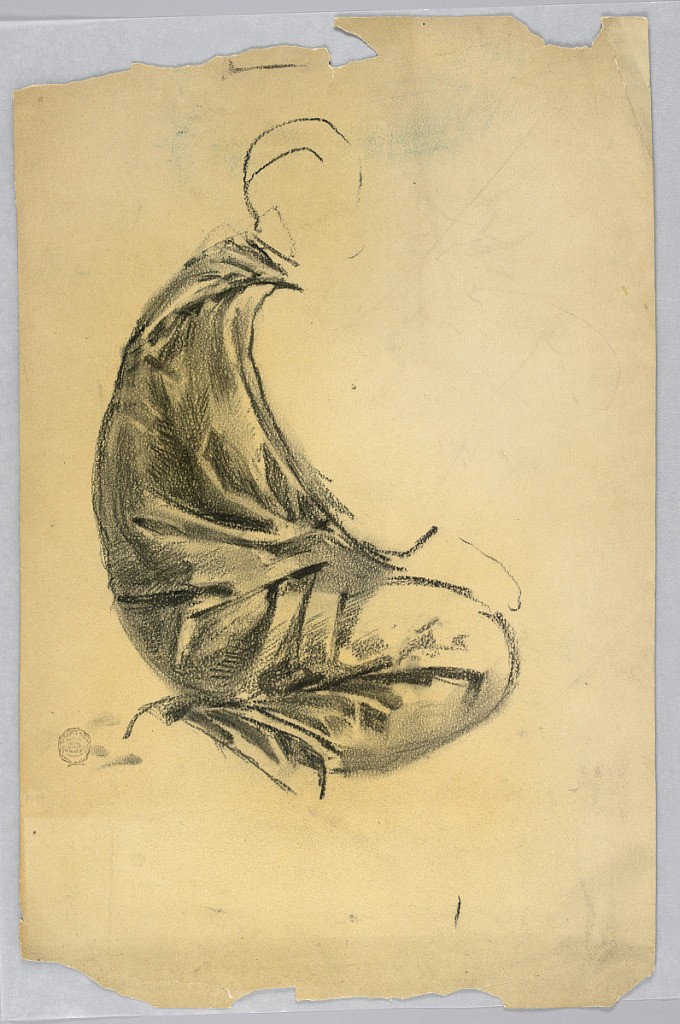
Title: Drapery Study
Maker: Francis Augustus Lathrop, American, 1849–1909
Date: ca. 1895
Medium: Charcoal on heavy cream paper
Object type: Drawing
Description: Drapery of figure kneeling, facing right.